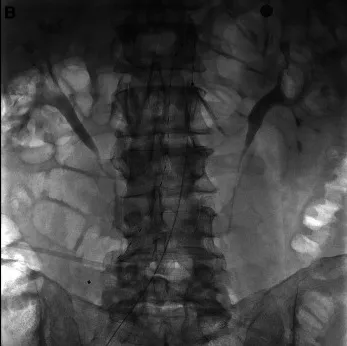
(B) EKOS catheter 18 cm positioned in SMA.
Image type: radiology (x_ray)